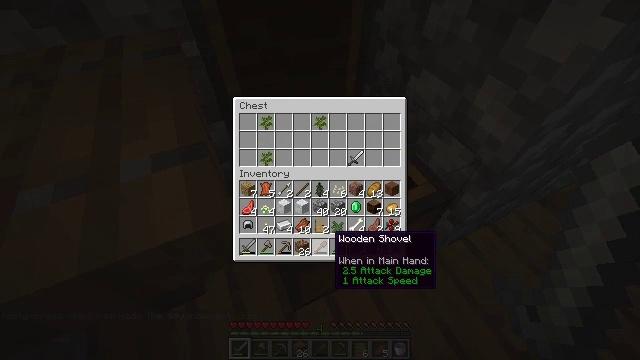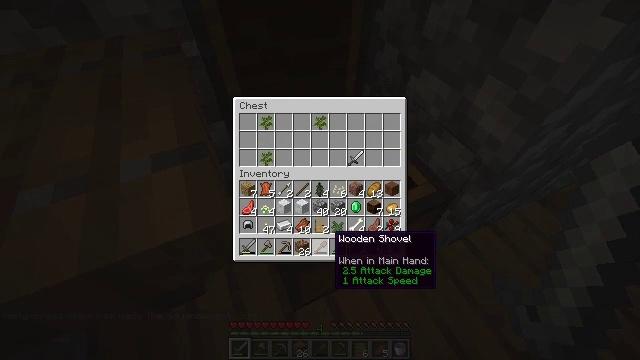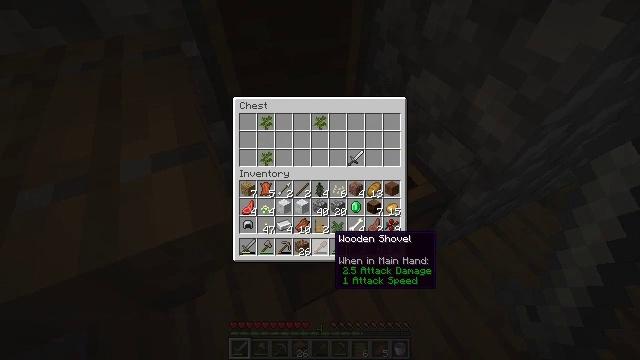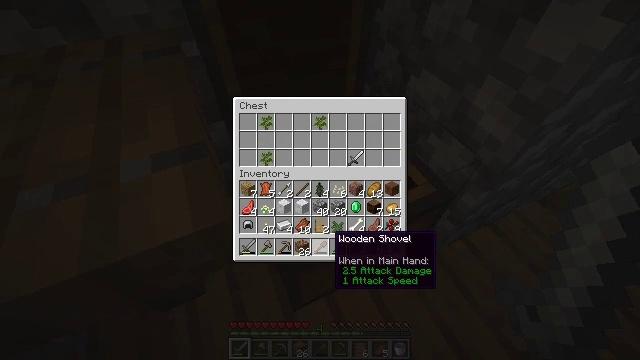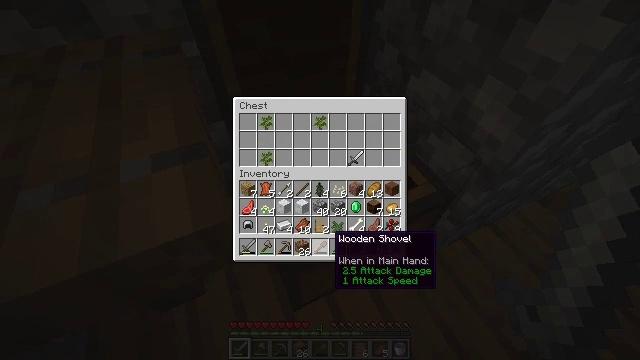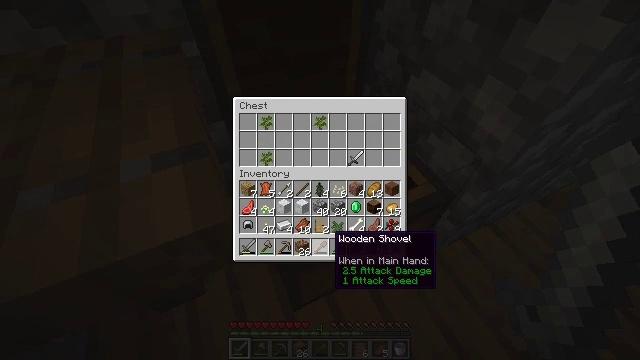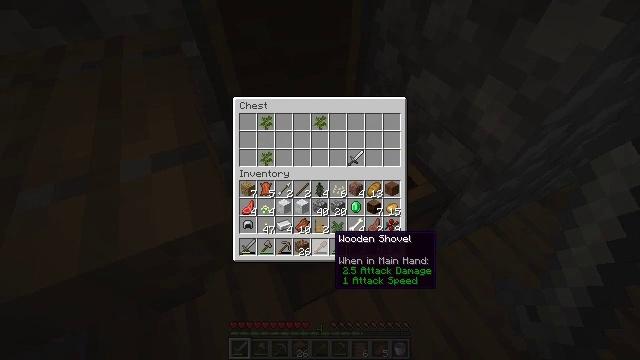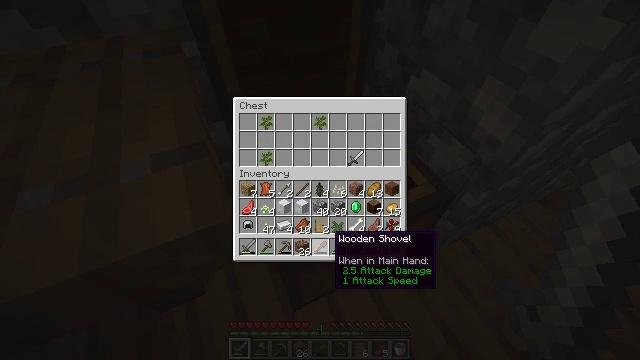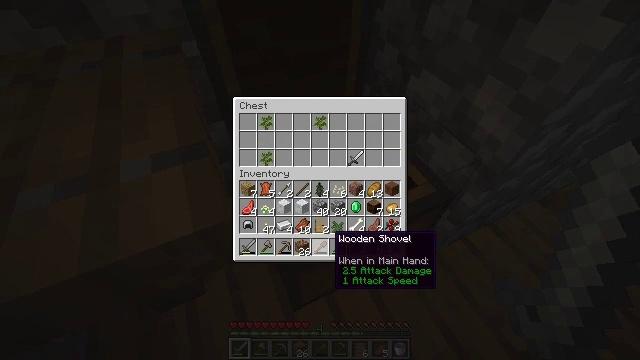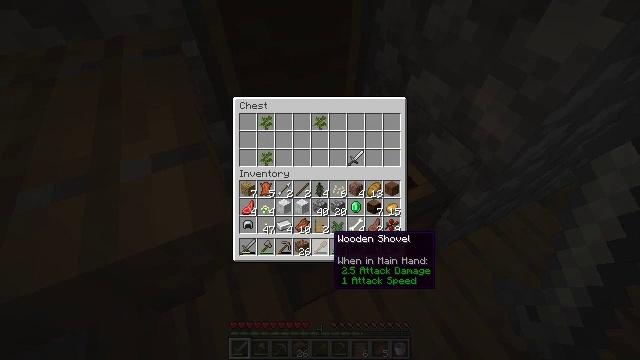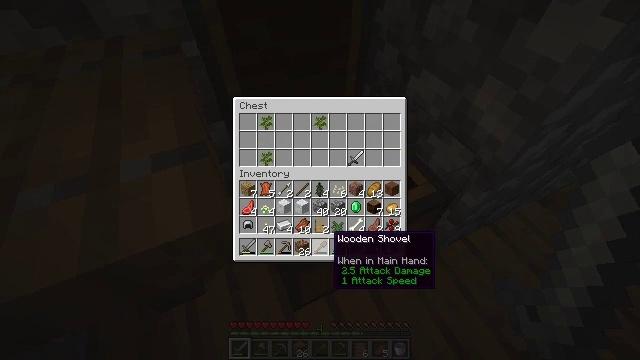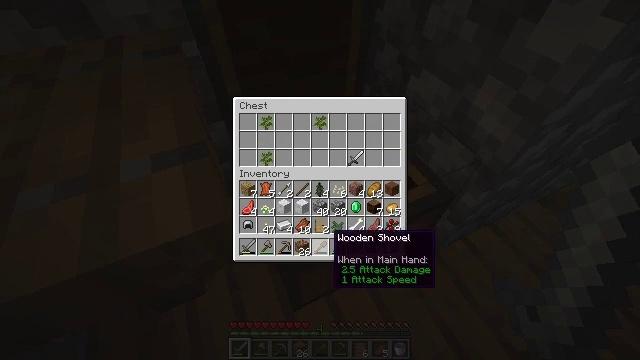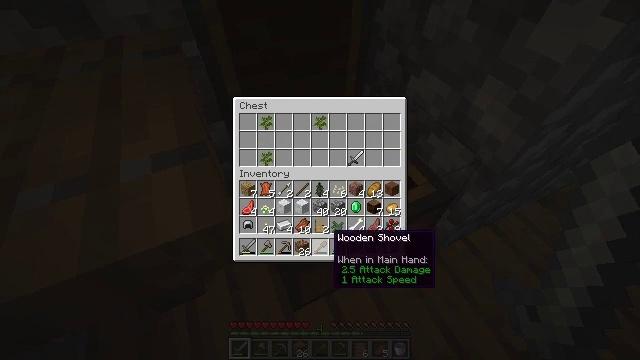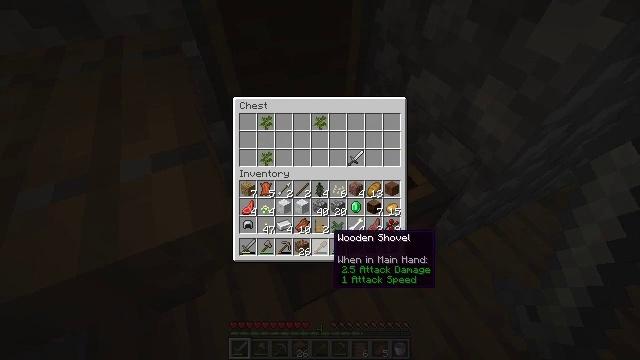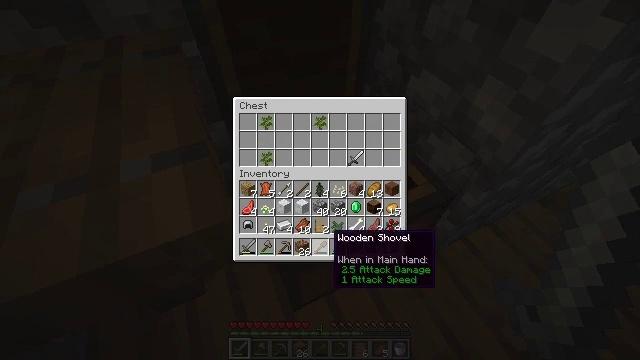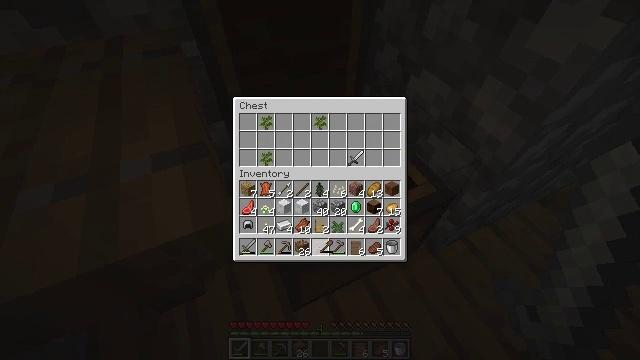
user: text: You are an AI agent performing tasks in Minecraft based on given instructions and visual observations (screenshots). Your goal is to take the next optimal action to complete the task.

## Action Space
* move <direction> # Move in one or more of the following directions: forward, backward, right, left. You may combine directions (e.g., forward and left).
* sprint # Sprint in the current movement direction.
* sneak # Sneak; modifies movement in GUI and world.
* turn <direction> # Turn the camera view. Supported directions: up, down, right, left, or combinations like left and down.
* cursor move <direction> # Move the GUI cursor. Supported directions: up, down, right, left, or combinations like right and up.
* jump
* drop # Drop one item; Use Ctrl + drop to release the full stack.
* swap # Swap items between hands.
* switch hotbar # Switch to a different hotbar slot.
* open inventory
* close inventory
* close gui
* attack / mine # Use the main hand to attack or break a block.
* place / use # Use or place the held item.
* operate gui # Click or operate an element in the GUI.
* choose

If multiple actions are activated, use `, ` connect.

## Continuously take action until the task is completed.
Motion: motion action
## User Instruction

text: Harvest the spruce door from its frame.
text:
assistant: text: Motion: no_op
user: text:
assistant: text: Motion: no_op
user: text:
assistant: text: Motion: no_op
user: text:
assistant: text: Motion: no_op
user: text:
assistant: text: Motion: no_op
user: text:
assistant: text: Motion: no_op
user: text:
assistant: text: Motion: no_op
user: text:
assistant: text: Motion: no_op
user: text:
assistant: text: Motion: no_op
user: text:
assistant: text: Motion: no_op
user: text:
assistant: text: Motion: no_op
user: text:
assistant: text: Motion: no_op
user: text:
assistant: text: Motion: no_op
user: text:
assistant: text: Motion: no_op
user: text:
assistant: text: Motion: operate gui
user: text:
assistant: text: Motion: cursor move up, operate gui
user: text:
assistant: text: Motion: cursor move up
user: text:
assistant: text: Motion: cursor move right and up
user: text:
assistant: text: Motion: cursor move up
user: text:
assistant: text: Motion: no_op
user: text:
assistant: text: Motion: no_op
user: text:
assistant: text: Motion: no_op
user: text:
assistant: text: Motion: operate gui
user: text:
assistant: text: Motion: operate gui
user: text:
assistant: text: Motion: operate gui
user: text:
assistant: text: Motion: no_op
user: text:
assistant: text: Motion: no_op
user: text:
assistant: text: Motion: no_op
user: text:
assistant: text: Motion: no_op
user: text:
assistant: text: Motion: no_op